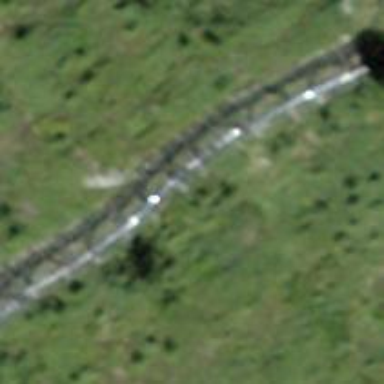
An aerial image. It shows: Avalanche protection fence.